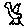
Label: bird